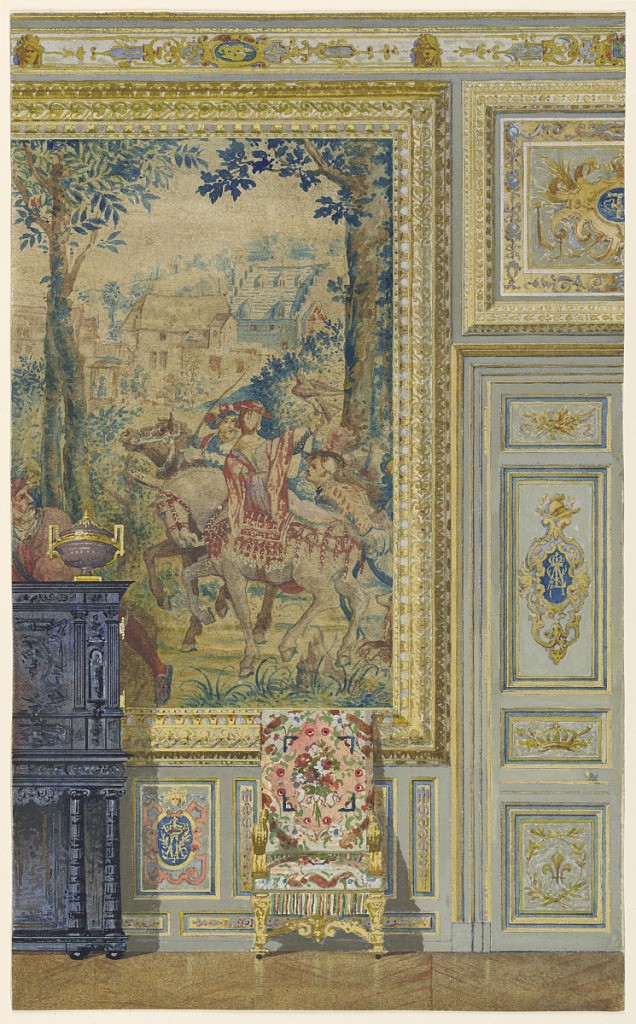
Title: Section of a wall showing portion of Flemish tapestry, Tapestry room, Palace of Fontainebleau, France
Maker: Frederick Marschall
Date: ca. 1885
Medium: Brush and watercolor, tempera on heavy paper
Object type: Drawing
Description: Section of wall, showing portion of one of seven Flemish tapestries set in wide gold frame. Right, door and wainscoting contain panels with monogram of Louis XIV. Sideboard and chair against wall.